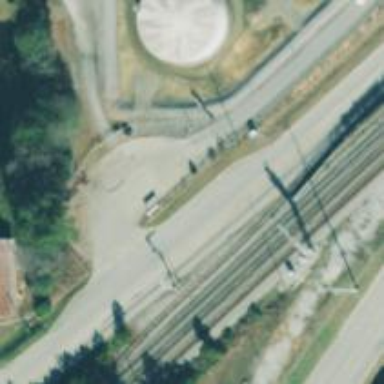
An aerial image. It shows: Railway spur junction.